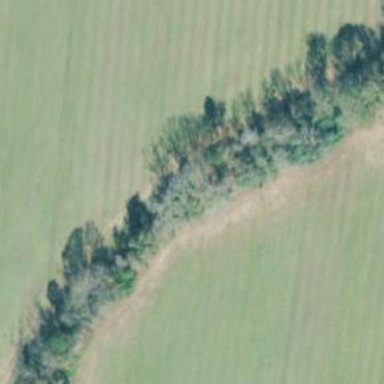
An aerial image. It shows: Abandoned spur railway.